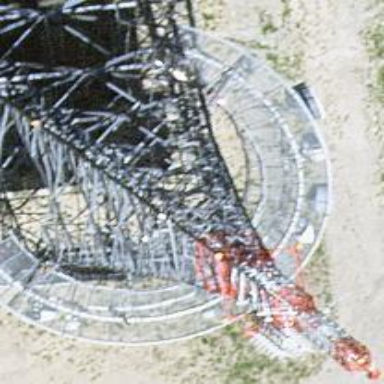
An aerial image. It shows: Mast tower used for communication.